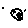
Label: moon